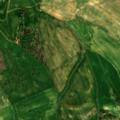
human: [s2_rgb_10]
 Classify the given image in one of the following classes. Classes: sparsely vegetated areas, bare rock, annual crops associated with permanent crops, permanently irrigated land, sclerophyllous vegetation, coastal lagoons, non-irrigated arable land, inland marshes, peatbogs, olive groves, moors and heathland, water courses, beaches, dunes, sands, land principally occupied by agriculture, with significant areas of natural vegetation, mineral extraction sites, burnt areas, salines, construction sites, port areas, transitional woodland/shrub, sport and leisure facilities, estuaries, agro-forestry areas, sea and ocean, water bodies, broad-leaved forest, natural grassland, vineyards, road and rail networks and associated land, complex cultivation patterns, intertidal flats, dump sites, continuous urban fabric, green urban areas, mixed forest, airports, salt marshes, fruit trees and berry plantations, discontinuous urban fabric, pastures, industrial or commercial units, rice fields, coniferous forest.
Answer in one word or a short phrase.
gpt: non-irrigated arable land, broad-leaved forest